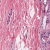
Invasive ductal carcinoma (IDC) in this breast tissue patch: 0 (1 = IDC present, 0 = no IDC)